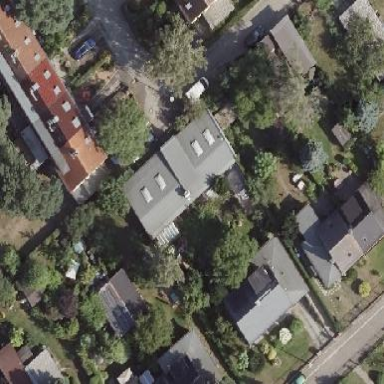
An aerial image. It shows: Group of garages.